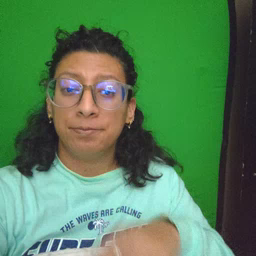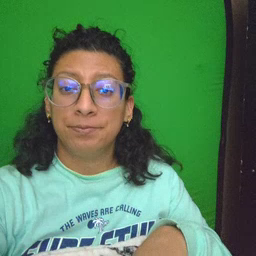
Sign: outside